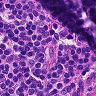
Metastatic tissue present: no